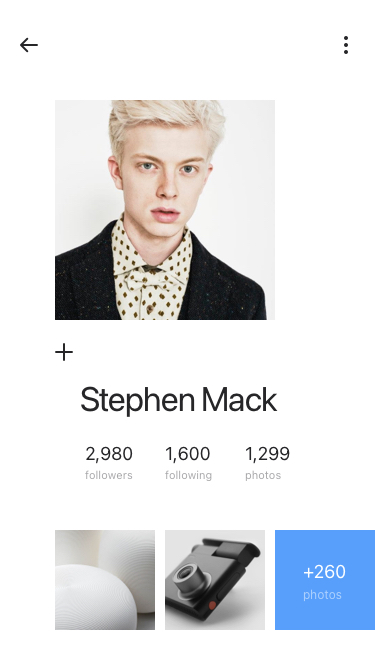
Text in this UI design:
Stephen Mack
2,980
followers
1,600
following
1,299
photos
+260
photos